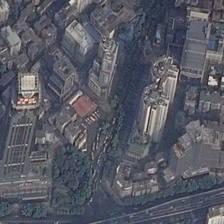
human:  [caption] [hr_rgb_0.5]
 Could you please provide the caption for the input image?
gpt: bustling roads are passing by these edifices in this commercial area .

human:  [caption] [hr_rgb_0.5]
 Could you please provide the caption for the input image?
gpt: the commercial is surrounded by some trees and separated by a road .

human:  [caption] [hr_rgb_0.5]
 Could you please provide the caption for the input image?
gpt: the commercial is surrounded by some trees and separated by a road .

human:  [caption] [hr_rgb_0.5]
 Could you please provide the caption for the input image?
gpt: some skyscrapers are standing by the road among other buildings .

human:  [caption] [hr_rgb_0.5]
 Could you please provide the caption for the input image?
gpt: many commercial tall buildings are in a commercial area .